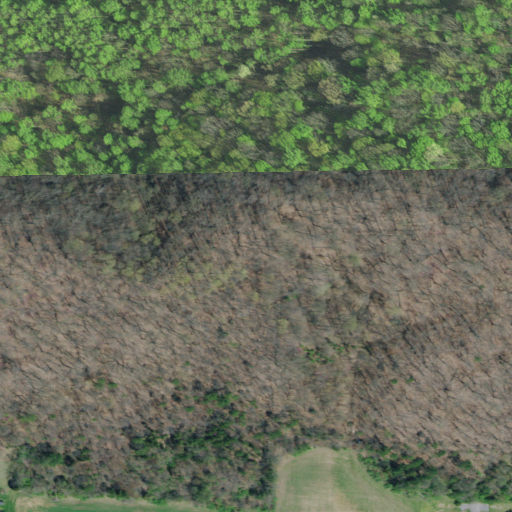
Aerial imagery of ridge(s) in Tennessee named Pine Ridge containing deciduous forest, pasture, open development, and low intensity development